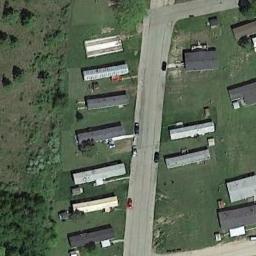
Label: residential